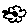
Label: flower